Interaction volume radius: 5 \u00c5
Interaction volume height: 25 \u00c5
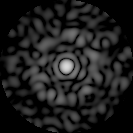
Disorder parameter: 0.7913